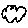
Label: cloud